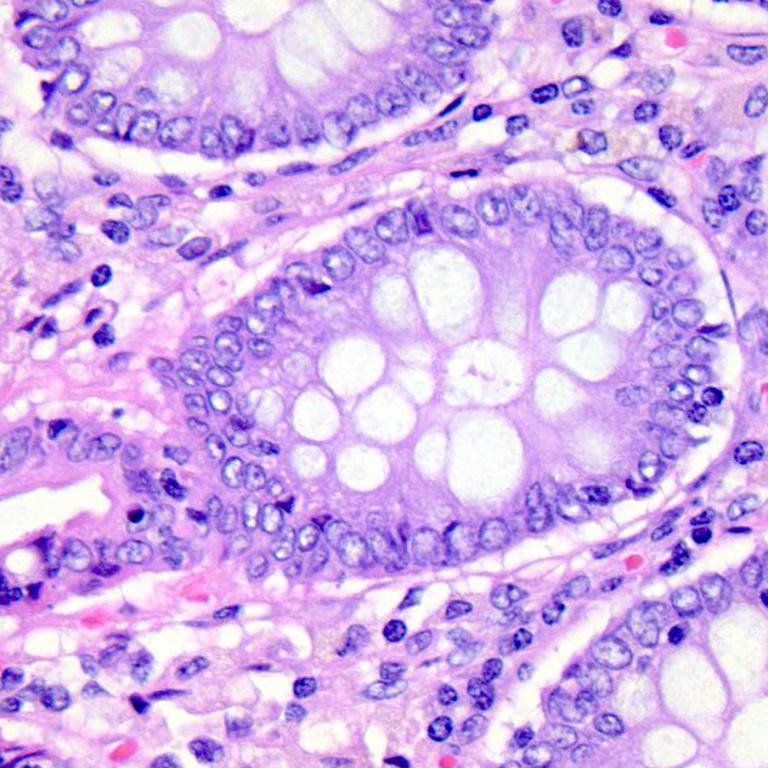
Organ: colon
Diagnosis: benign